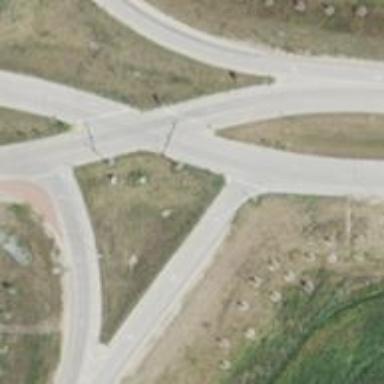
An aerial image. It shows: Asphalt surface motorway link with diverging diamond interchange.